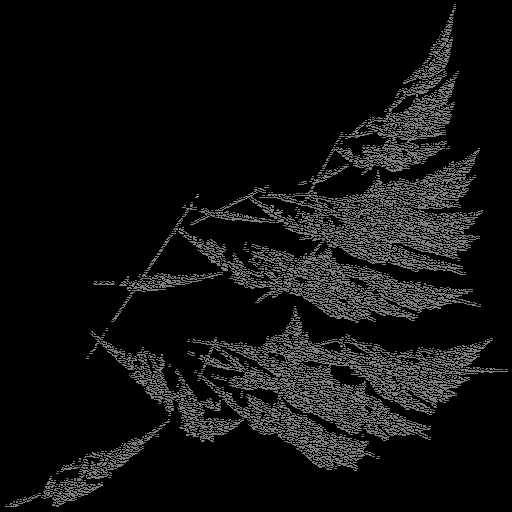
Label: turbanshell